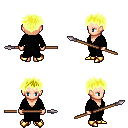
a pixel art fantasy rpg character, female body template, human, light skin, gray robe, red pants, gold bedhead hairstyle, gold boots, spear, four views (front, back, left, right), 2x2 character sprite sheet, small pixel art, hard edges, no anti-aliasing